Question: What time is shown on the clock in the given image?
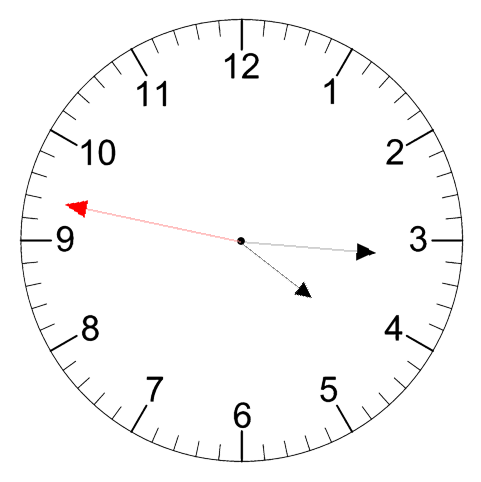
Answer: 04:15:47